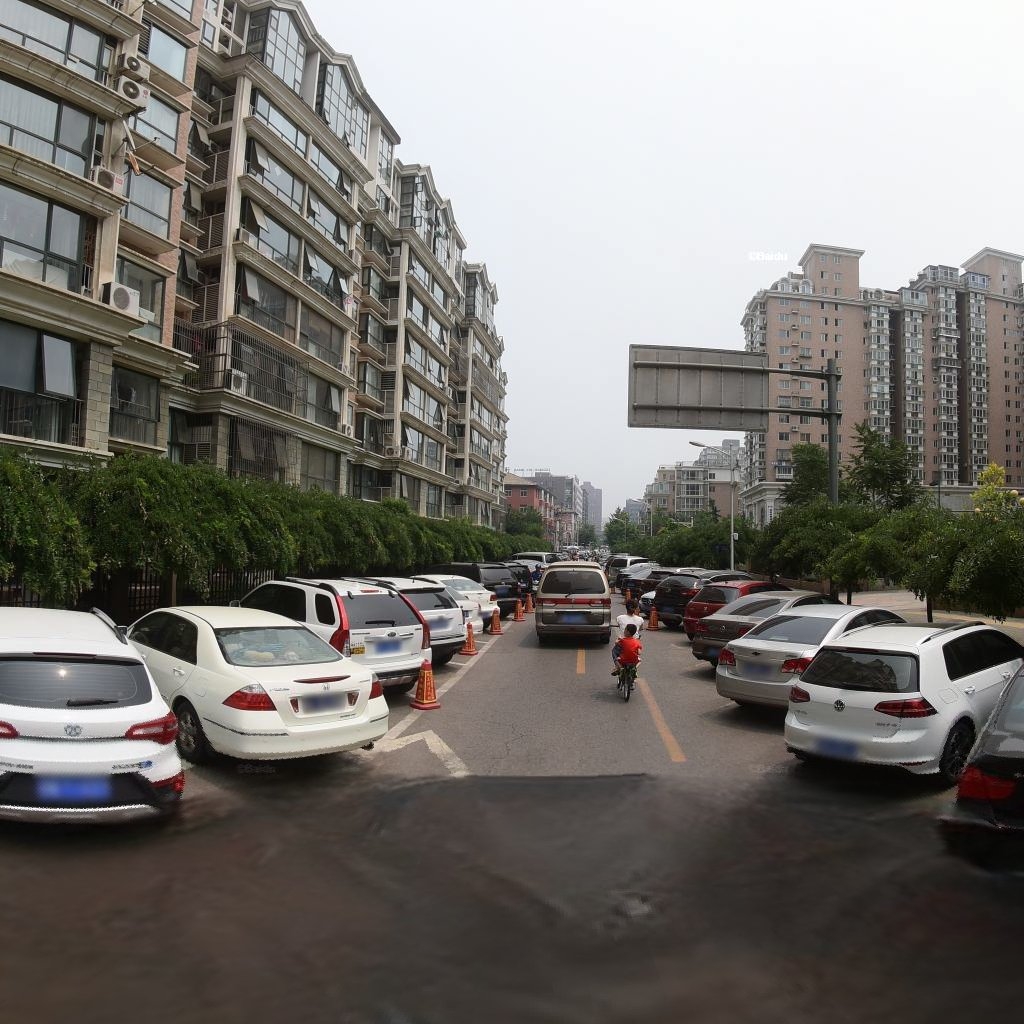
Region: Dongcheng
Road damage annotations: longitudinal crack